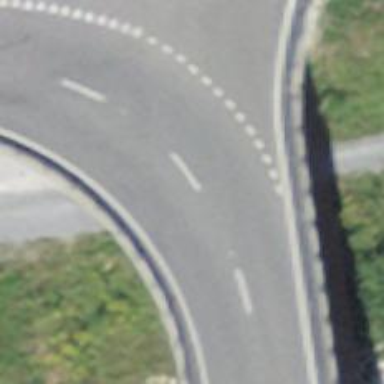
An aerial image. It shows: Secondary road with asphalt surface.